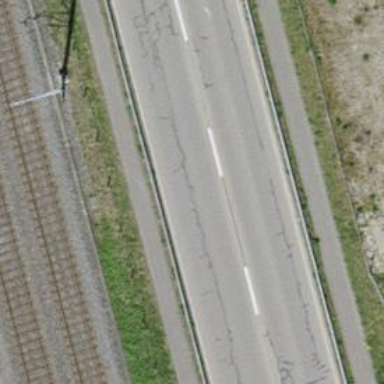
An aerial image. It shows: Primary highway with asphalt surface and cycle track alongside.